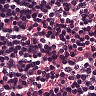
Metastatic tissue present: no